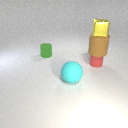
small red rubber cylinder to the right of large cyan rubber sphere